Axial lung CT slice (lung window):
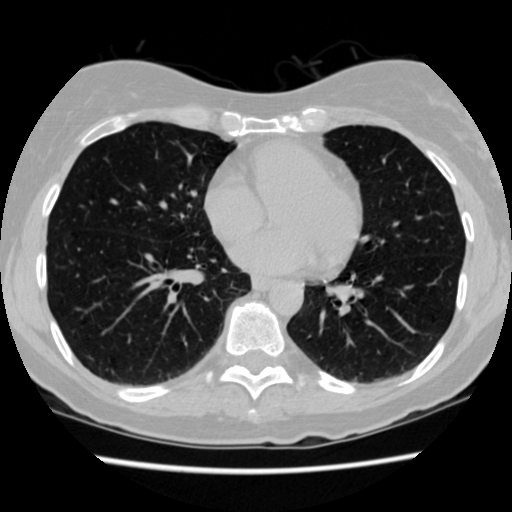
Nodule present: no